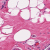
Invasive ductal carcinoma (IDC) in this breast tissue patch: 0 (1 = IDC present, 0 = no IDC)